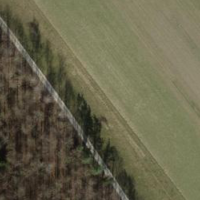
EUNIS habitat code: 52
Species observed at this site:
Cheilosia illustrata